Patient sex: M
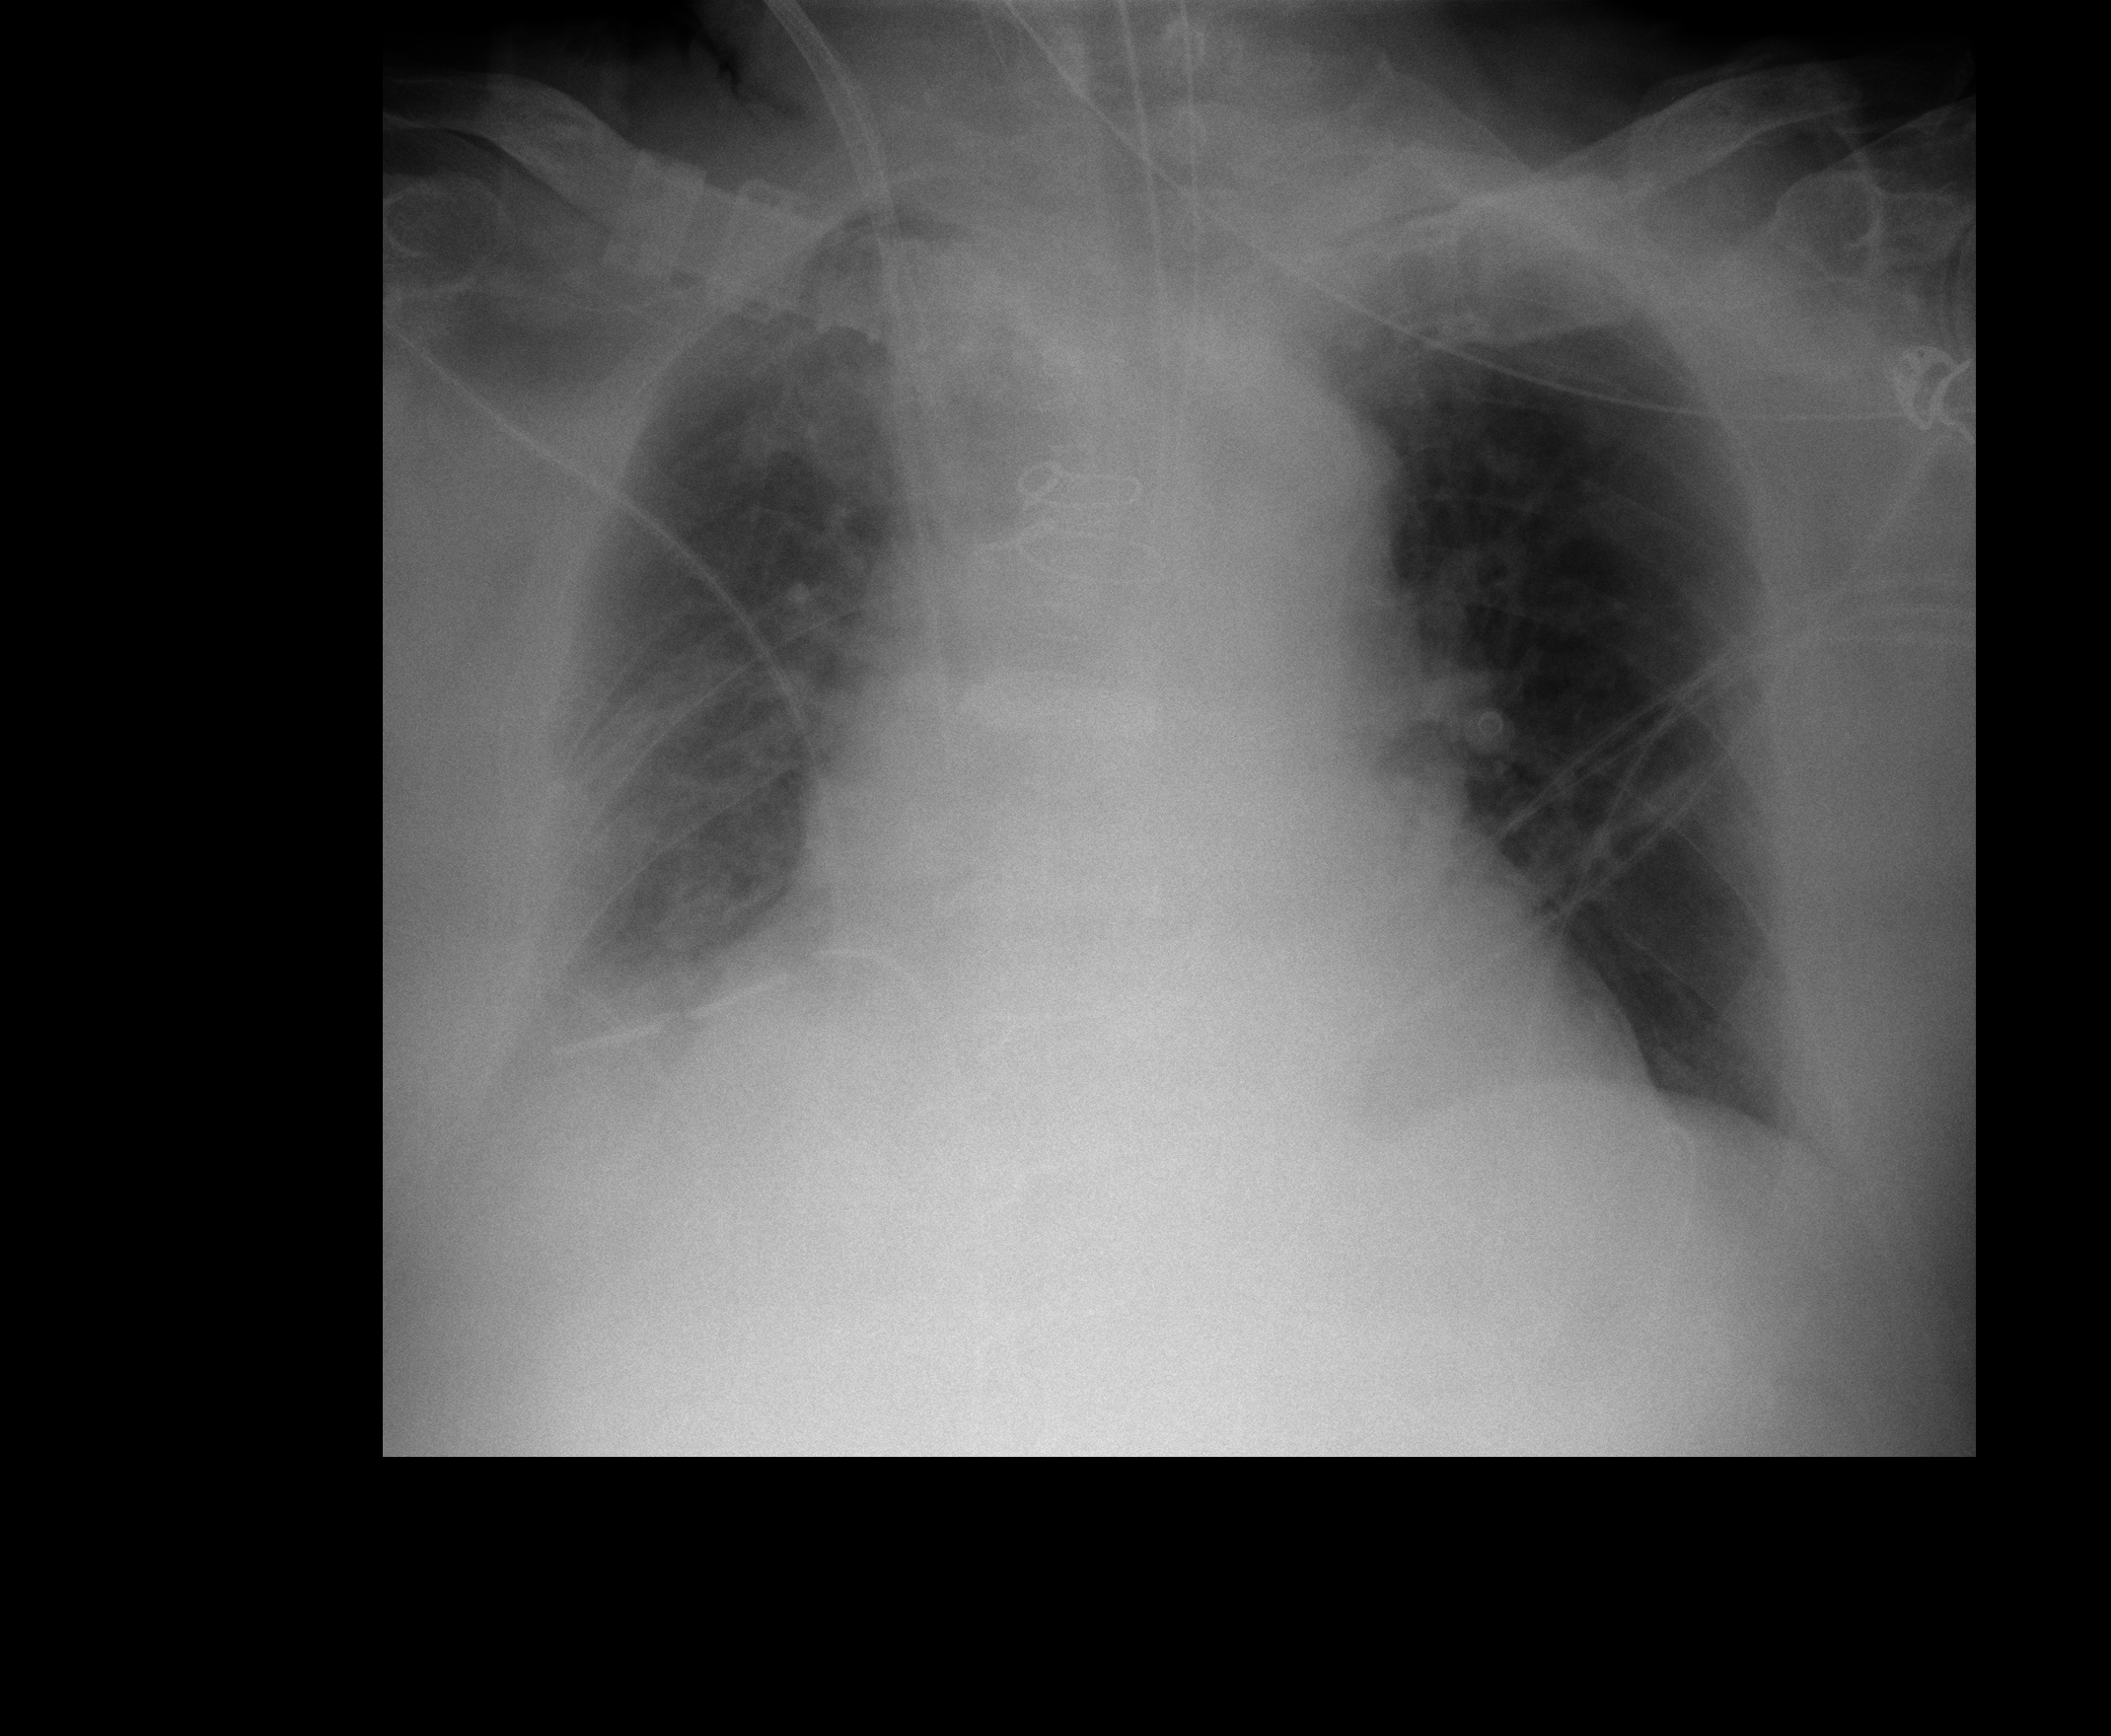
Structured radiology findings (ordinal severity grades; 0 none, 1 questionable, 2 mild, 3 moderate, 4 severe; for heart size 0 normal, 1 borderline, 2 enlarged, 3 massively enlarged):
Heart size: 2
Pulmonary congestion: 0
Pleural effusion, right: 2
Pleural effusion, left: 0
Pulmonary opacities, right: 0
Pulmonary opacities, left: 0
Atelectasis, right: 2
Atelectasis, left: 0